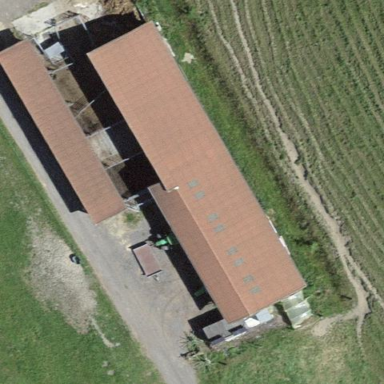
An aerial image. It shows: Farm auxiliary building.